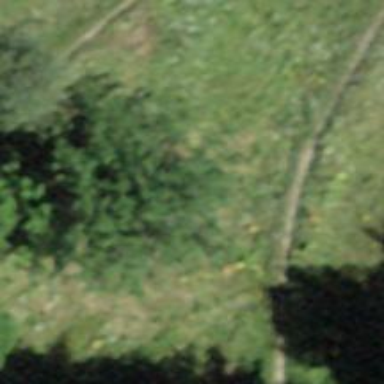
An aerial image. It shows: Unpaved path with excellent trail visibility.